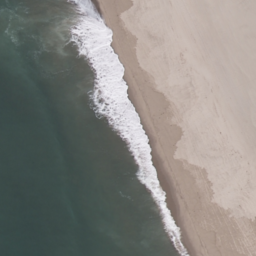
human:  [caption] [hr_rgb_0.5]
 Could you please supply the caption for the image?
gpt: Waves slapping a white sand beach .

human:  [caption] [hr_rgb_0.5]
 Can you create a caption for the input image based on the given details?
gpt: Waves beat the beach and throw up white foams .

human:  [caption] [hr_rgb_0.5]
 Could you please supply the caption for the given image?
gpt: This is a beach with blue sea and white sands .

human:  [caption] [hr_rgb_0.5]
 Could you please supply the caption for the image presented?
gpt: Waves slapping a white sand beach and throwing up white foams .

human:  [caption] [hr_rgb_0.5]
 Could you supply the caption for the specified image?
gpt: This is a beach with violent waves .